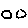
Label: circle